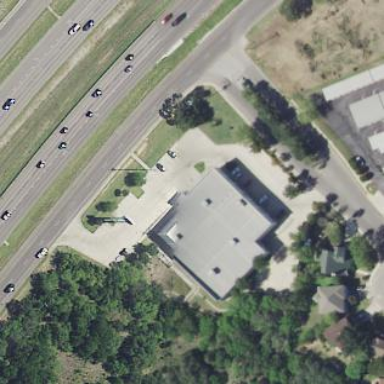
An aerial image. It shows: Retail building.